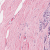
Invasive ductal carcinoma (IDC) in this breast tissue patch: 1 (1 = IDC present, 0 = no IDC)